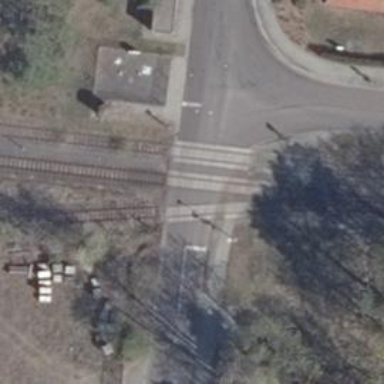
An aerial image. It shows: Rail spur service.